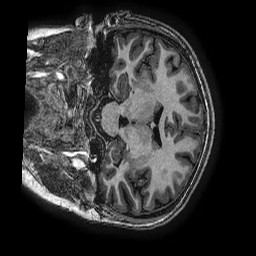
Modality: T1w
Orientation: coronal
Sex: female
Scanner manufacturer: ge
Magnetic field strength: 3 T
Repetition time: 0.007644 s
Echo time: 0.003468 s